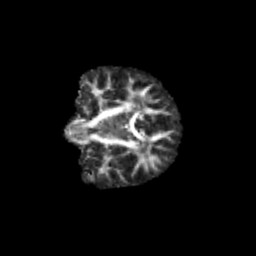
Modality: FA
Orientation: coronal
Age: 10
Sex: female
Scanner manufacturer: siemens
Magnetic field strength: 3 T
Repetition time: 3.8 s
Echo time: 0.07 s